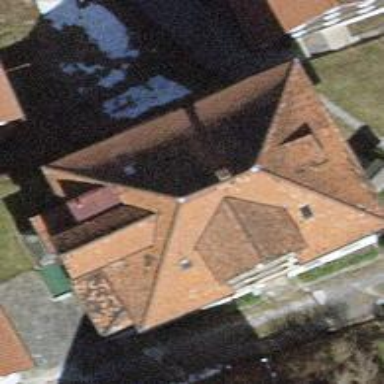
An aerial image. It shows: Residential building.